Question: I have an array object $a which returns an output like below.

And by doing $a[0].Name I can access each "Name" entry, $a[0].Available I can access its corresponding Available space.
I have another array say $b which contains some names, say $b returns me two names "sandeep_aggr1" and "aggr4". This is just an array (no properties like Name, Avaiable), not an object, so It can't use Compare-Object.
I want to remove other entries in the original object $a, except for those with "Name" equal to "sandeep_aggr1" and "aggr4".
This is what I am doing.
'''
foreach($bb in $b)
{
foreach($aa in $a)
{
if($aa.Name -ne $bb)
{
$aa.Remove($aa.Name)
}
}
}
echo $a
'''
But, I don't see the elements deleted, am I missing something here ?
Any help appreciated
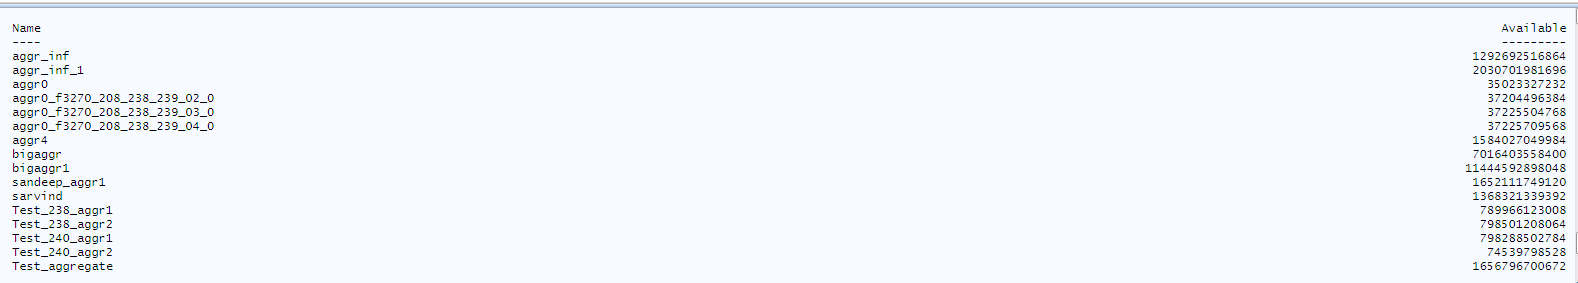
Answer: If I'm reading the question correctly, this should work:
'''
$a = $a | where {$b -contains $_.Name}
'''